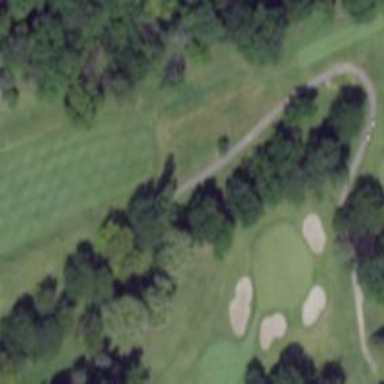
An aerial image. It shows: Pathway for golfing.